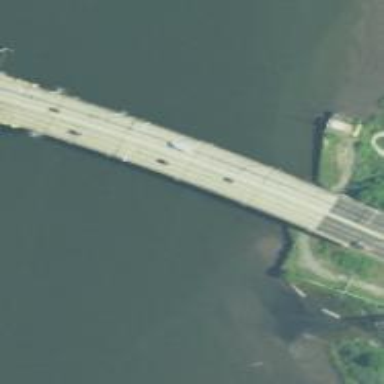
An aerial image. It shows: Bridge for trunk highway with expressway access.